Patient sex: M
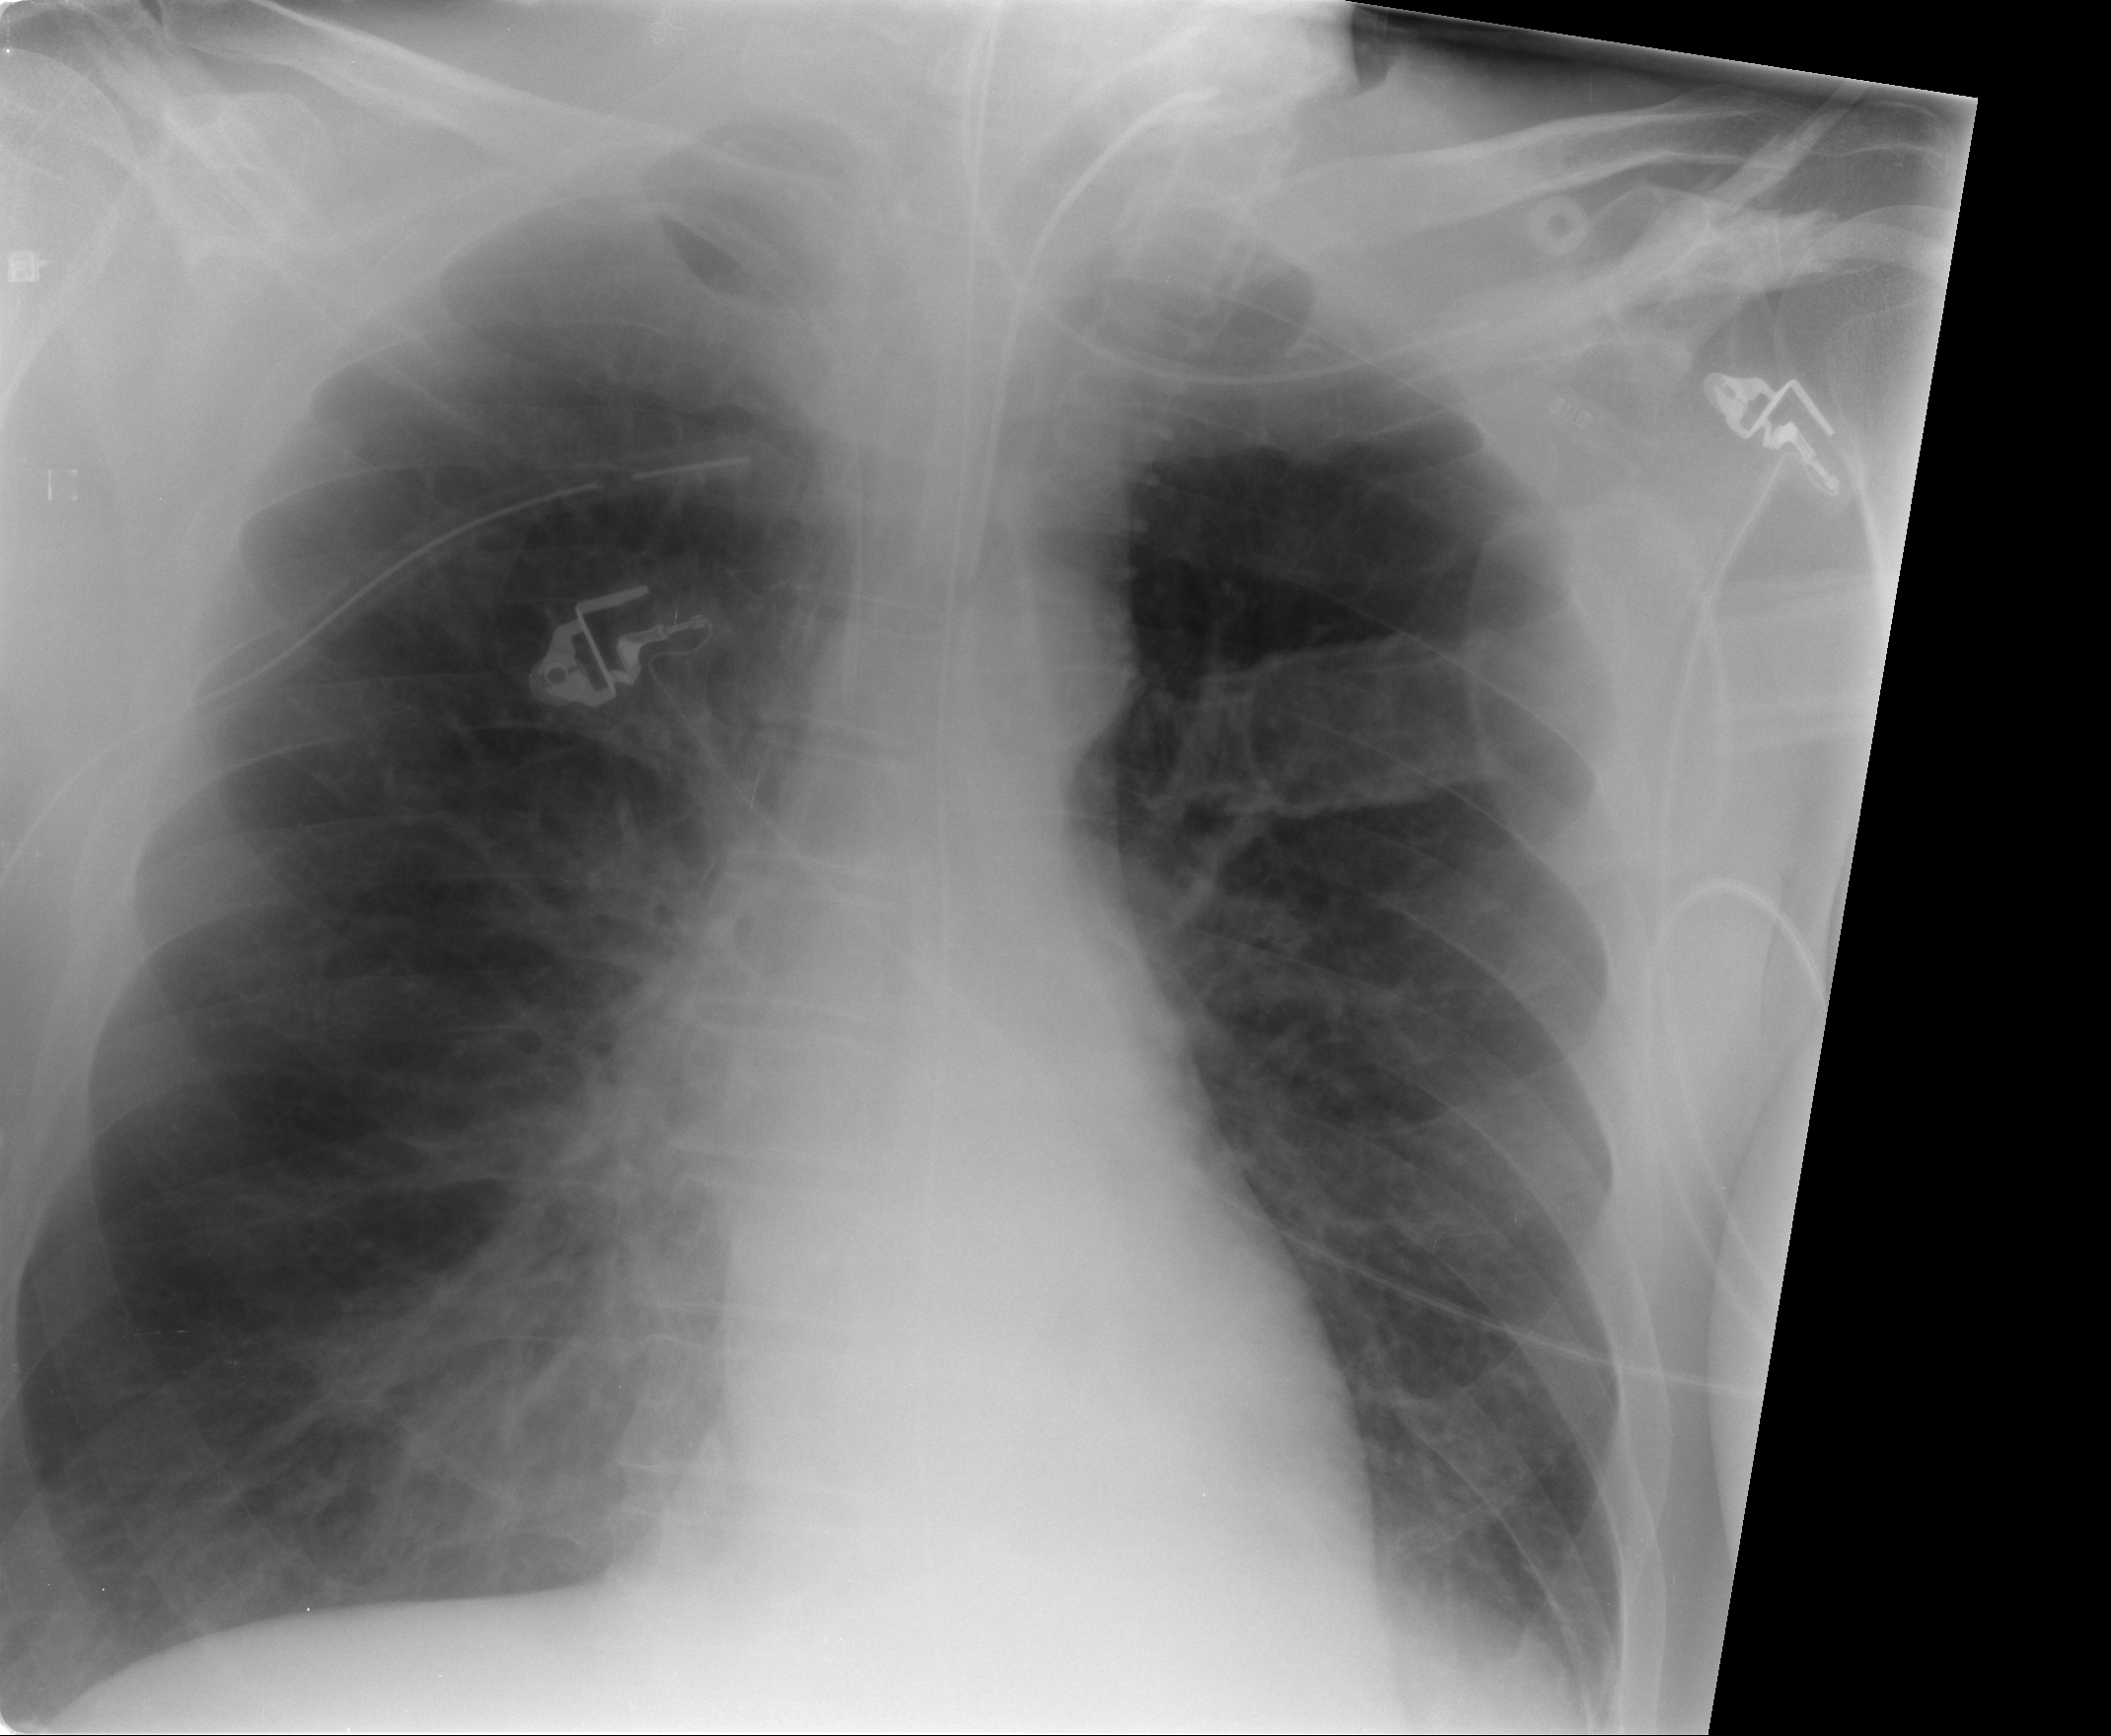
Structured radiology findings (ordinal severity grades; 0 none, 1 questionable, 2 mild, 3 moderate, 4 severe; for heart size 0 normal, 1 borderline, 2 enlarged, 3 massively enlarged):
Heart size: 0
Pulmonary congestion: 2
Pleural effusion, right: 0
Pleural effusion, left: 0
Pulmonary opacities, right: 0
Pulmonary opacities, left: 2
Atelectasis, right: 0
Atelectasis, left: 0